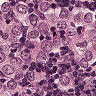
Metastatic tissue present: yes